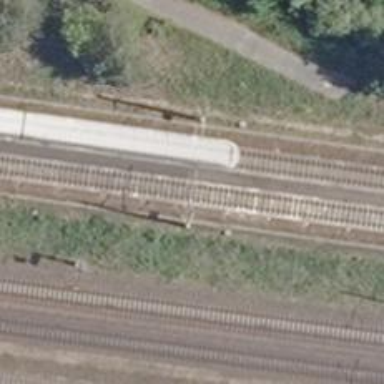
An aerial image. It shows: Milestone along the railway with catenary mast.